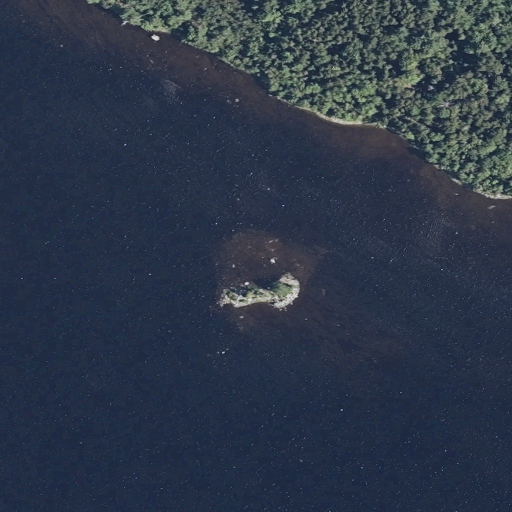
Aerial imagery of island in Maine named Ship Island Hole containing open water, evergreen forest, and woody wetlands